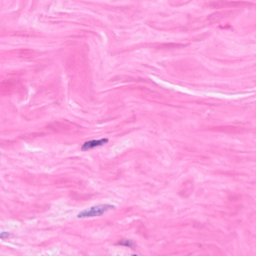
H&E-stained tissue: Breast